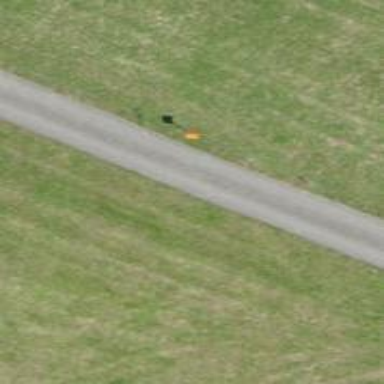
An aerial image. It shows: Orange aerial marker.